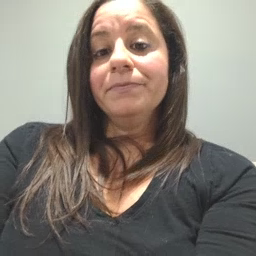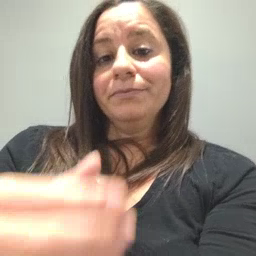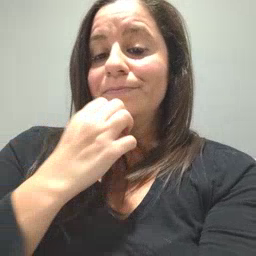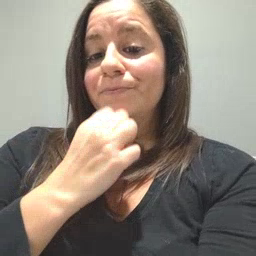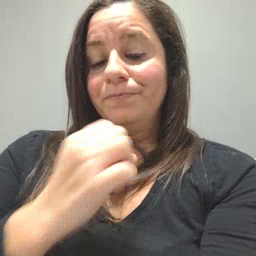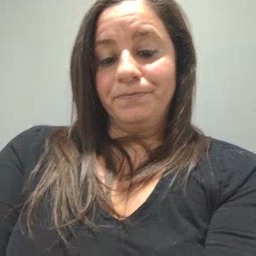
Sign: underwear